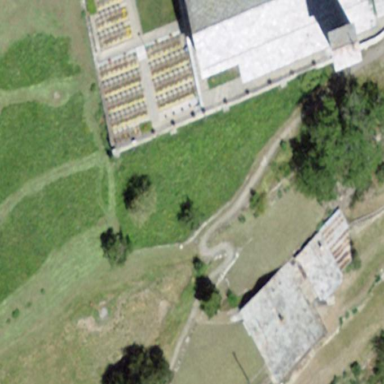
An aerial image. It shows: Cemetery.